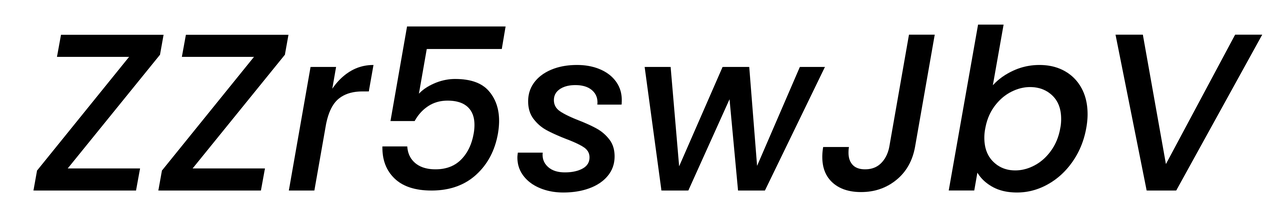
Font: Poppins-MediumItalic